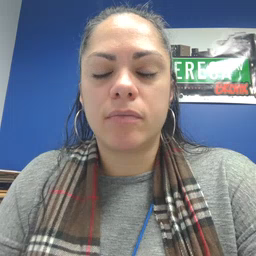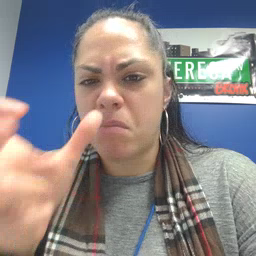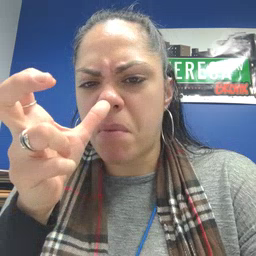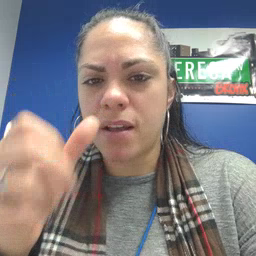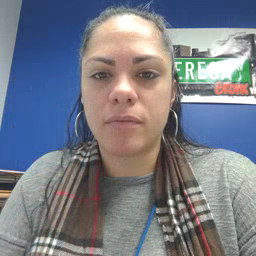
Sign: bug